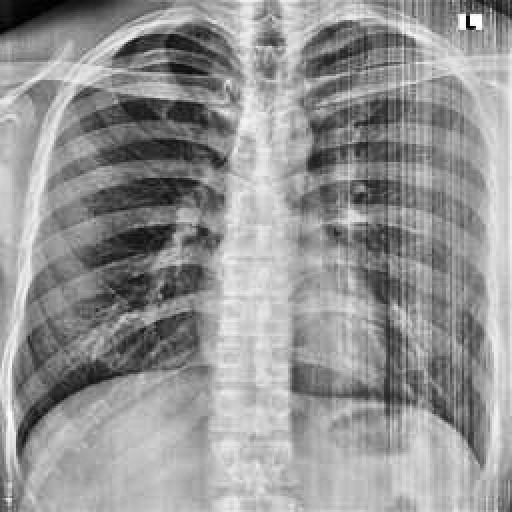
Finding: NORMAL